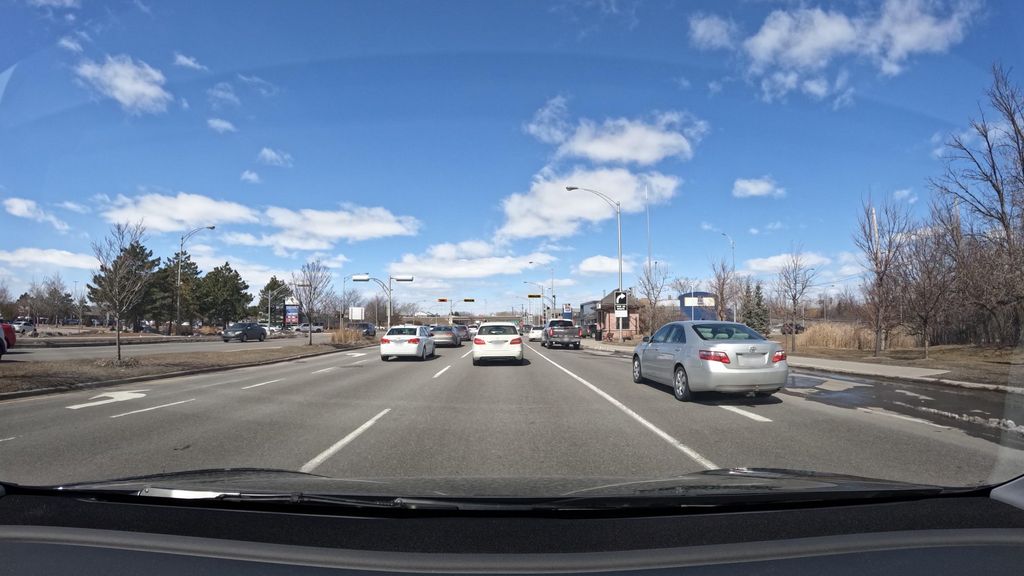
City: montreal